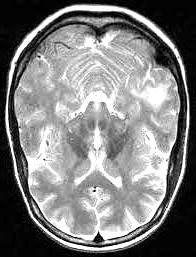
Label: notumor